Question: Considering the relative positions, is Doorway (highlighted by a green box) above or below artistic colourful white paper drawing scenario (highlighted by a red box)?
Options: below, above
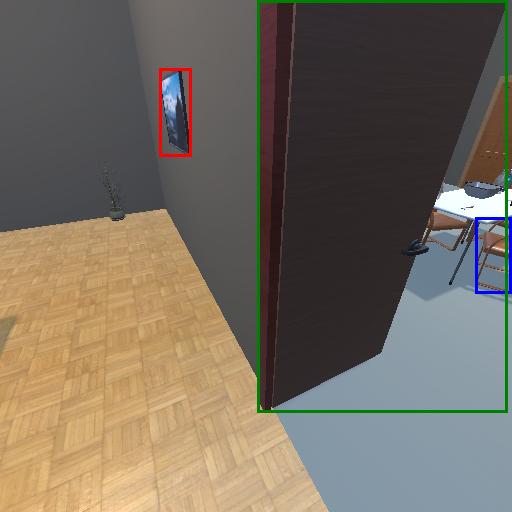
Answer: below